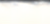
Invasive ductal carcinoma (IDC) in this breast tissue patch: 0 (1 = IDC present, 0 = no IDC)